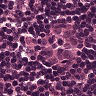
Metastatic tissue present: no